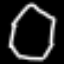
Label: octagon